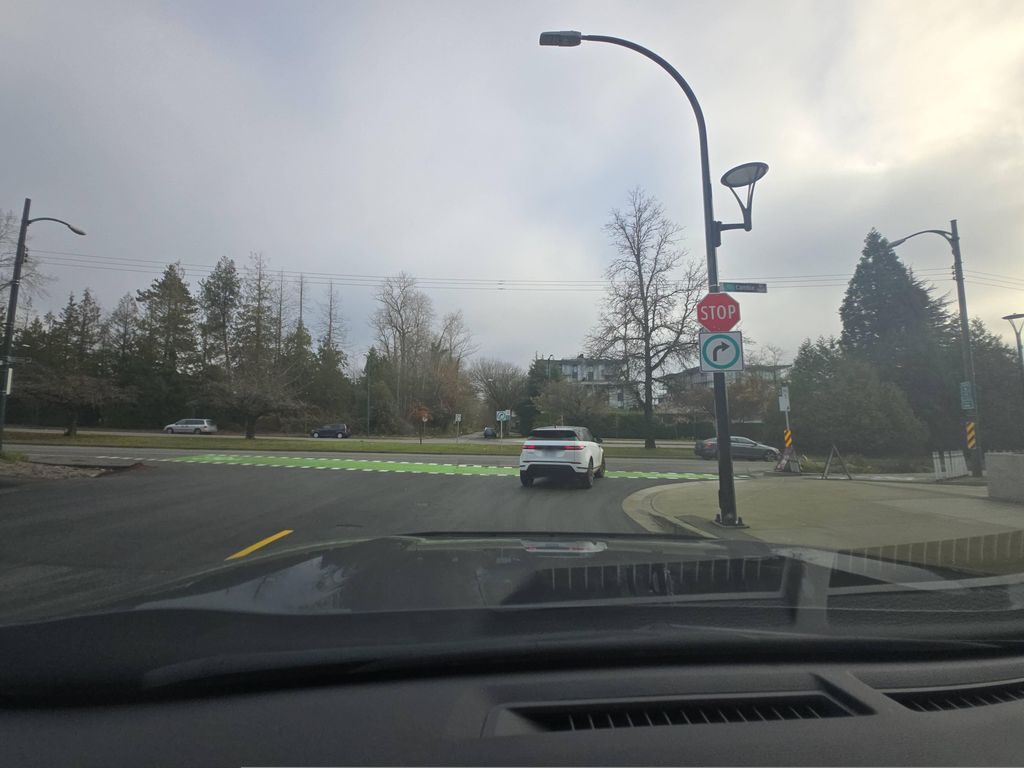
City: vancouver